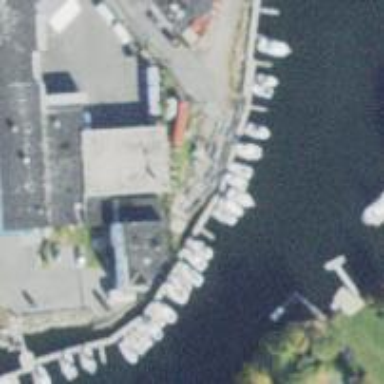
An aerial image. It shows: Man-made pier.